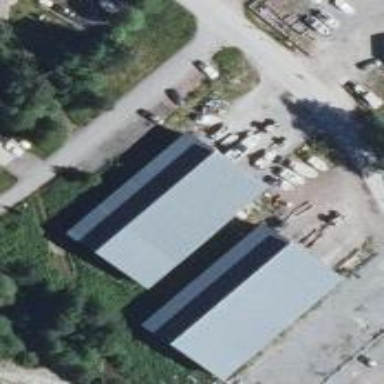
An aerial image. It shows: Commercial building.